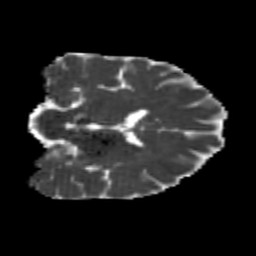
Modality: MD
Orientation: coronal
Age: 22
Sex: male
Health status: healthy
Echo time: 0.074 s